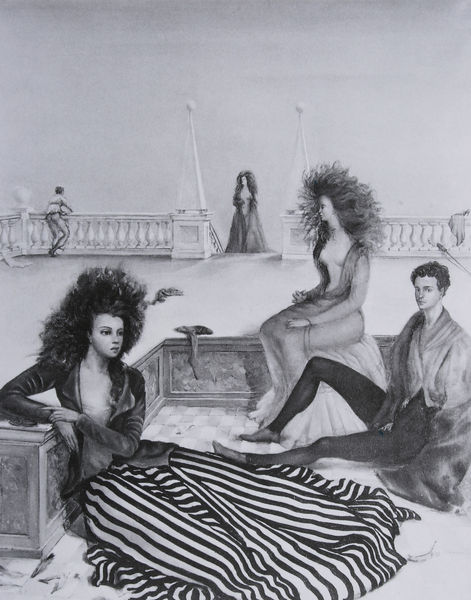
Titel: Komposition mit Figuren auf einer Terrasse
Künstler: Leonor Fini
Schlagwörter: himmel, mann, nackt, schatten, weiß, frauen, menschen, sitzen, busen, frau, frisur, frisuren, grau, haar, kleid, kleider, licht, männer, schwarz, säule, terasse, zeichnung, ausblick, mode, rock, gesichter, hose, jacke, bluse, gesicht, kleidung, mensch, horizont, wind, haare, sitzend, decke, drei, dekolletee, locken, beine, terrasse, brüste, modern, mauer, bank, treppe, gestreift, streifen, geländer, stufe, stufen, model, collage, surrealismus, veranda, balustrade, kegel, kugeln, jüngling, junger mann, frühstück, pyramide, fantasie, vertiefung, aufsteigen, baluster, mähnen, pyramiden, models, sirenen, glockenrock, geläbder, gesichteer, sitzstufe, stiegenaufgang